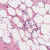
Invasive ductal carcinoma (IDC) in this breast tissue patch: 0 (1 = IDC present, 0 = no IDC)